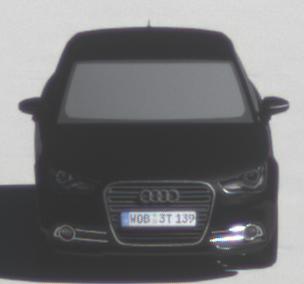
Make: Audi
Model: A1 Sportback 1.2 TFSI
Detailed model: A1 (8X) Sportback
Model produced from: 2012/03
Model produced until: 2014/11
Doors: 5
Color: black
Road condition: dry road
Daytime: midday
Contrast: high contrast